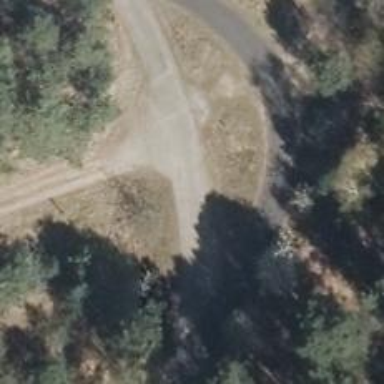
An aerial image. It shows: Service road with concrete surface.